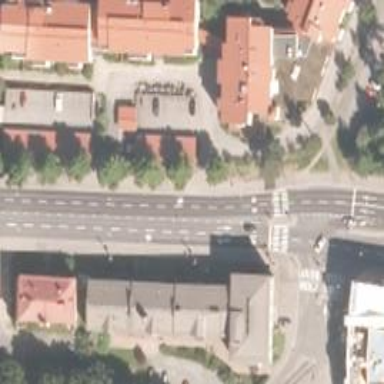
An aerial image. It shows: Secondary road with separate asphalt sidewalks and cycle lanes.